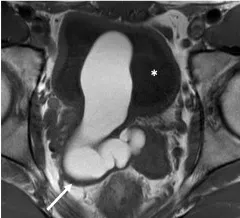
(a) 99mTc-dimercaptosuccinic acid scintigraphy showed a defect behind the bladder and right renal agenesis.
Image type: radiology (mri)